Question: So i have an existing index. I close it to updateSettings and then reopen.
'''
client.indices.putSettings({
index: 'myindex',
type: 'mytype',
body: {
'_ttl': {
"enabled" : true,
'default': '1m'
}
}
})
.then(function (result) {
console.log('result', result)
})
'''
And then i create a new document to see if ttl is actually working but it doesn't work.
What i see from the index

Any idea on what i did wrong?
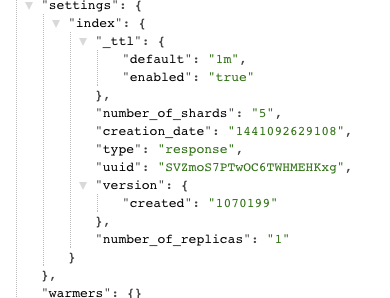
Answer: The '_ttl' shall be set on the mapping type directly and not on the index so you want to use 'putMapping' instead of 'putSettings'.
'''
client.indices.putMapping({
index: 'myindex',
type: 'mytype',
body: {
'mytype': {
'_ttl': {
"enabled" : true,
'default': '1m'
}
}
}
})
.then(function (result) {
console.log('result', result)
})
'''
It is the equivalent of this REST call:
'''
curl -XPUT 'http://localhost:9200/myindex/_mapping/mytype' -d '{
"mytype": {
"_ttl": {
"enabled": true, "default": "1m"
}
}
}'
'''